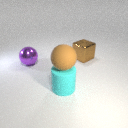
large brown rubber sphere above large cyan rubber cylinder